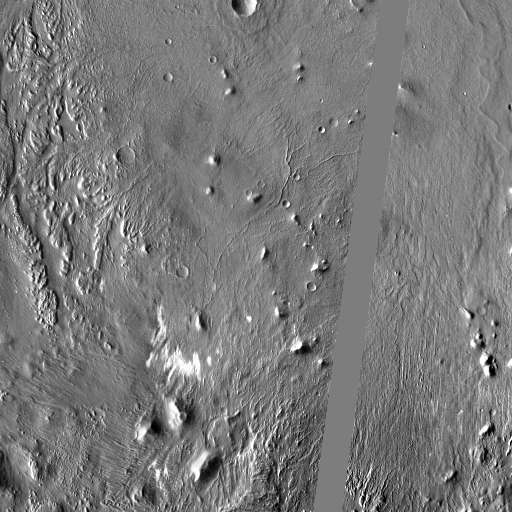
Crater classes present: Background, Other, Layered